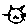
Label: cat